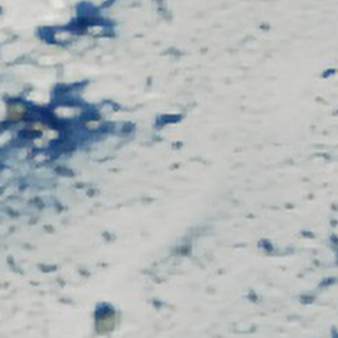
Label: other